Brain MRI, t2w sequence, axial 2D slice.
Patient: age 38, sex F, weight 78 kg, height 1.78 m
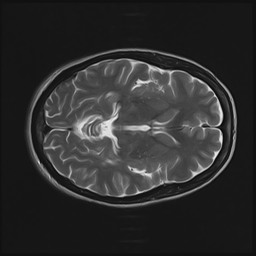